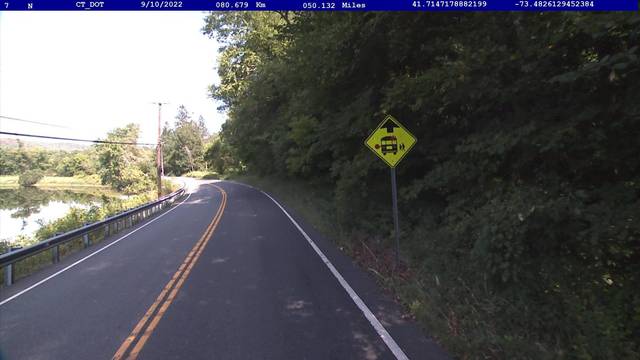
Region: United States
Coordinates: 41.715, -73.483